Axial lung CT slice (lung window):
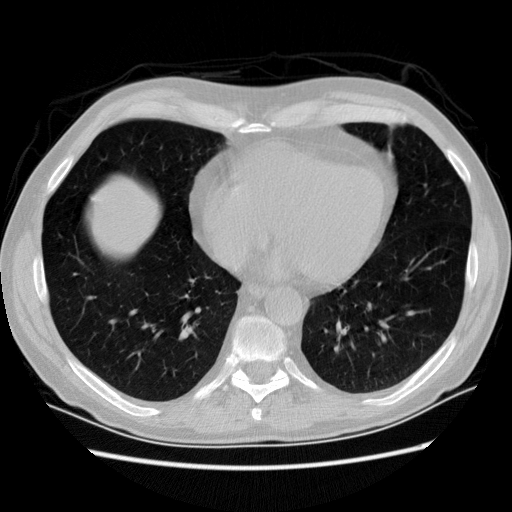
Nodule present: no